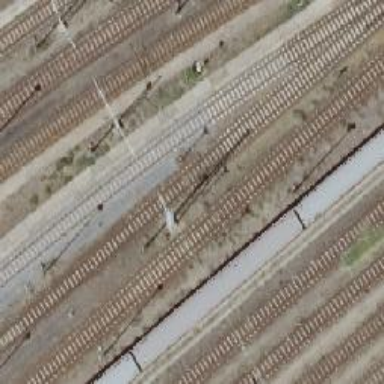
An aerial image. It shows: Railway signal.